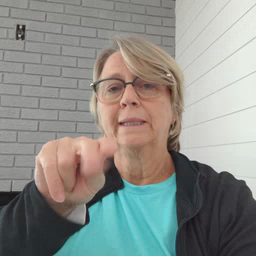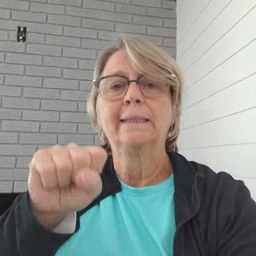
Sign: jeans